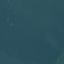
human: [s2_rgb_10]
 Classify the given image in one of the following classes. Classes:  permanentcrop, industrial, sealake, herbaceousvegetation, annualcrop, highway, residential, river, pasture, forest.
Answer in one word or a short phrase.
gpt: SeaLake